Field crop: tomato
Growth stage: 2
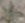
Species: solanum